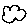
Label: cloud